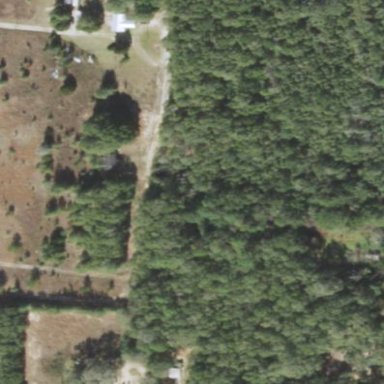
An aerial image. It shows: Mixed leaf woodland.